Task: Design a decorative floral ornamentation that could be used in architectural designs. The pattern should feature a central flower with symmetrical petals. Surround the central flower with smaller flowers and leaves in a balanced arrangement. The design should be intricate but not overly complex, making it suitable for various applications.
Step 511:
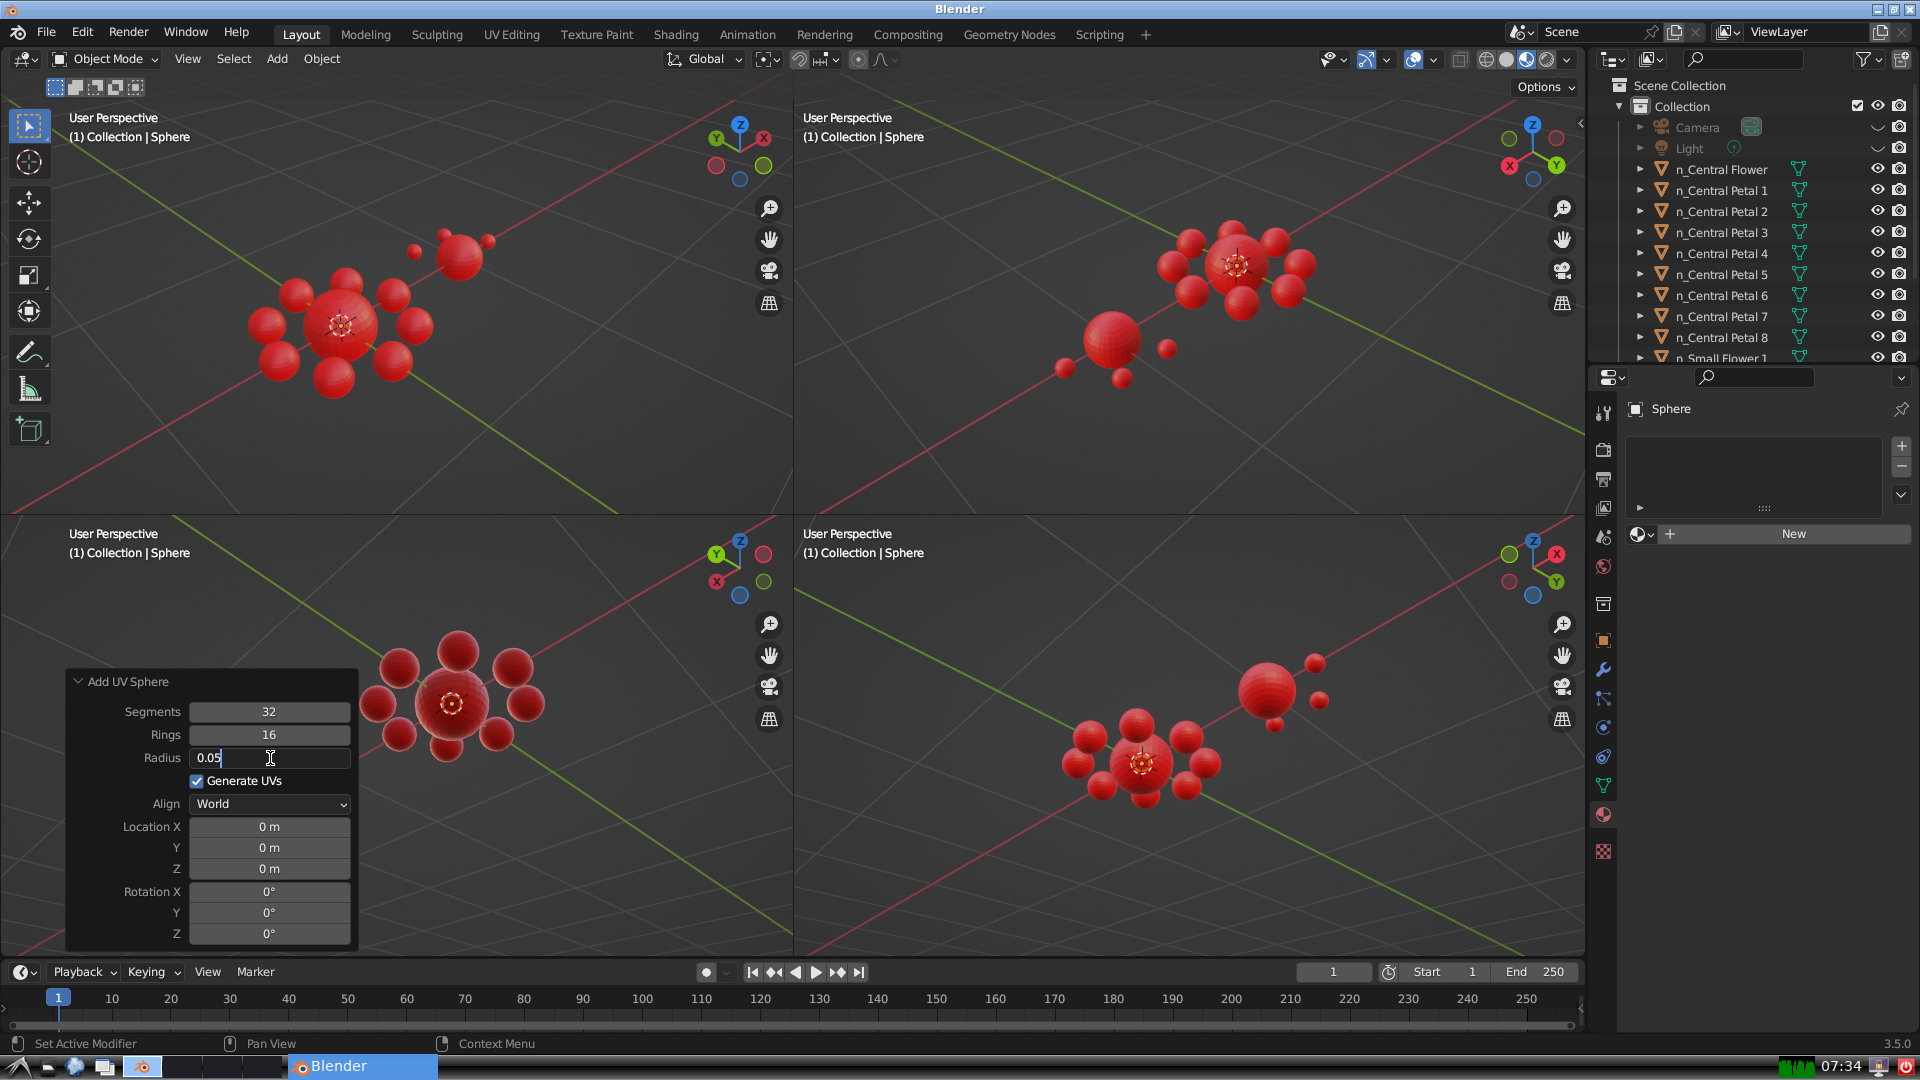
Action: {"key_press": ['Return']}